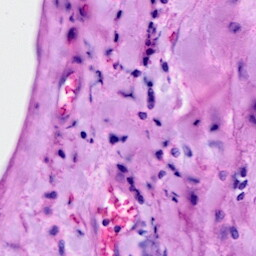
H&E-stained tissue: Breast